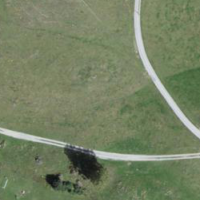
EUNIS habitat code: 23
Species observed at this site:
Sedum album